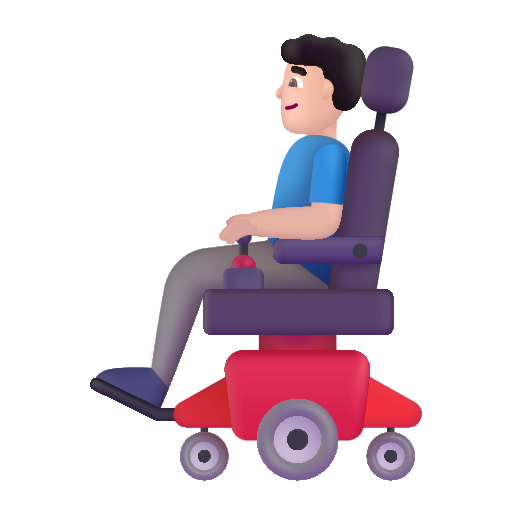
man in motorized wheelchair color light